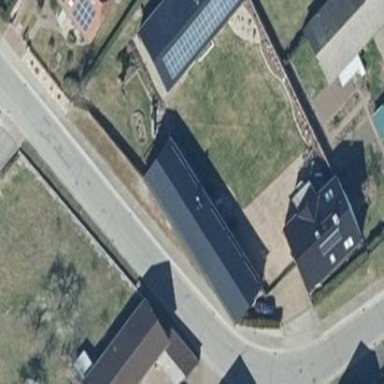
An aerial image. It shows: Building with gabled roof. The roof is orientated along the structure and is painted black.